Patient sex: M
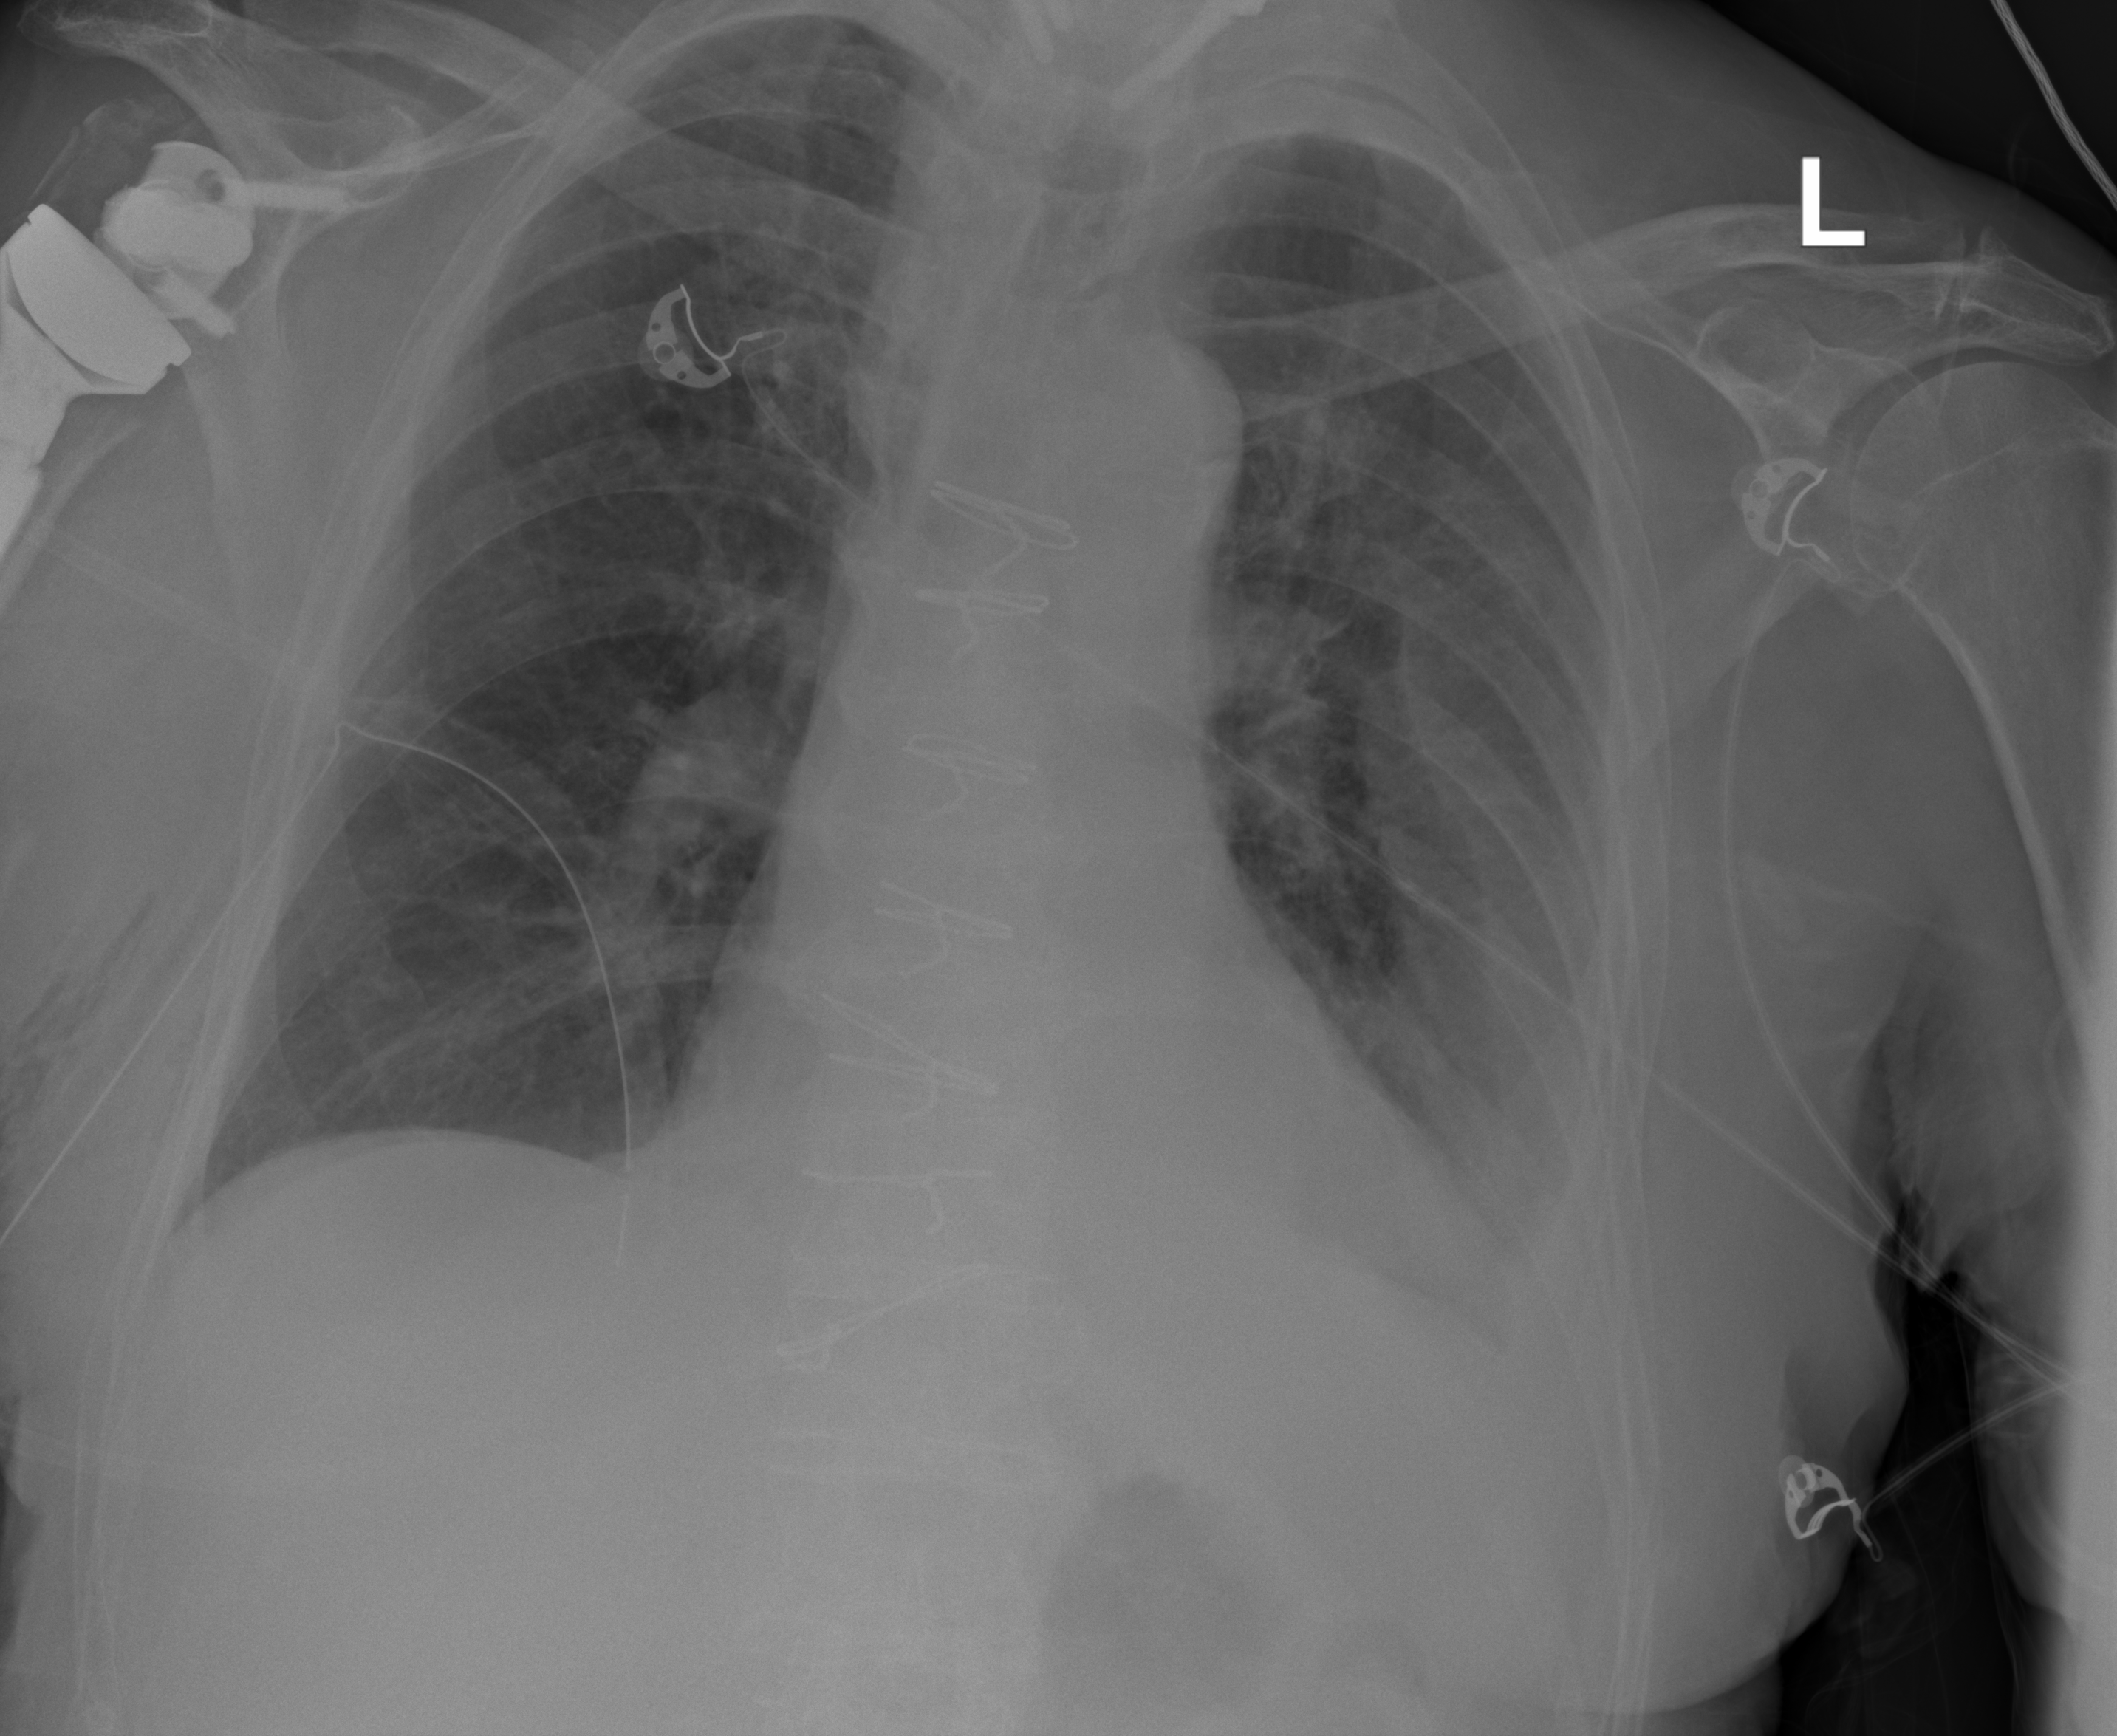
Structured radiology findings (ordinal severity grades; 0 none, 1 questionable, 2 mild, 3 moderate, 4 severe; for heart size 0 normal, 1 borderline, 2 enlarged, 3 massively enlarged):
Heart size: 1
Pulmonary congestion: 0
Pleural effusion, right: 0
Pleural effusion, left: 2
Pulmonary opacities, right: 0
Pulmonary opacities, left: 2
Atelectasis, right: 2
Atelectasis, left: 2